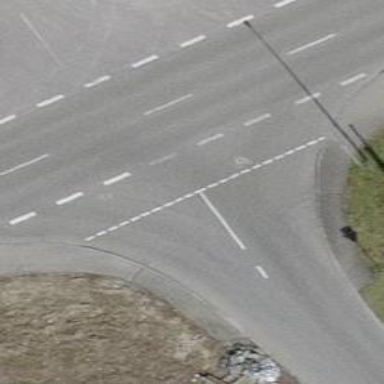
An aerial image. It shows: Marked crossing with visible markings.